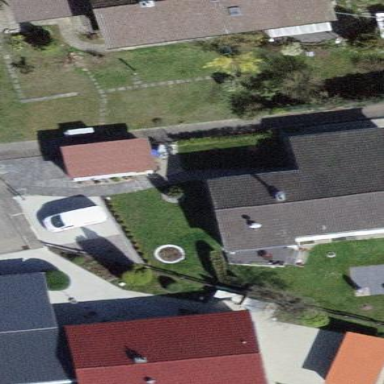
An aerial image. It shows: Detached building with gabled roof.